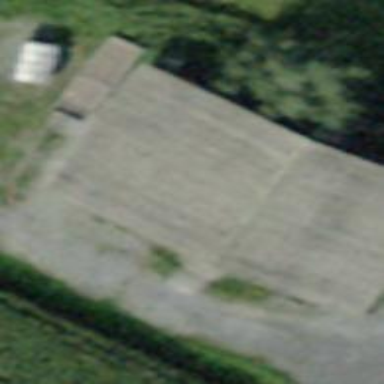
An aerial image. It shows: Rural barn.